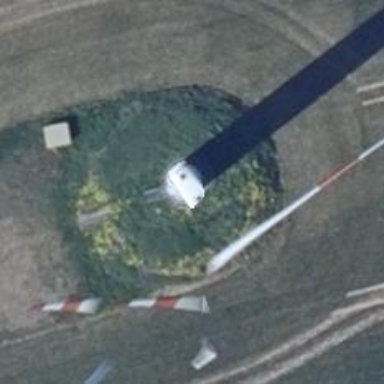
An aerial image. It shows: Wind power generator utilizing wind turbines.